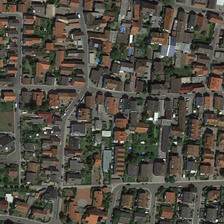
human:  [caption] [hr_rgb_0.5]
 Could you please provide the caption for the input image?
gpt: many gray yellow buildings and some green trees are in a dense residential area .

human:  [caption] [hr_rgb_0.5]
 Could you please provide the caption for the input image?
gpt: it is green trees, gray roads and brown, dark gray buildings .

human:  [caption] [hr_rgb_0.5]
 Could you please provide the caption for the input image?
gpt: many gray yellow buildings and some green trees are in a dense residential area .

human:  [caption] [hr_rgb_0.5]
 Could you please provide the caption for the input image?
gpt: there are buildings, roads and trees .

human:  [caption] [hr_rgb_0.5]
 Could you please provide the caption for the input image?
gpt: there are buildings, roads and trees .